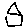
Label: house